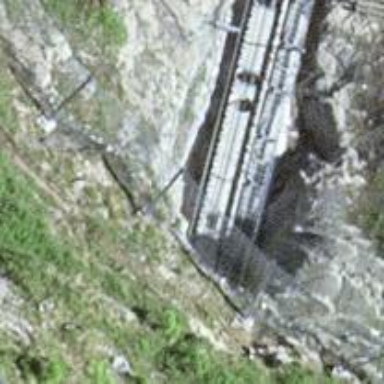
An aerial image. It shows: Funicular railway.